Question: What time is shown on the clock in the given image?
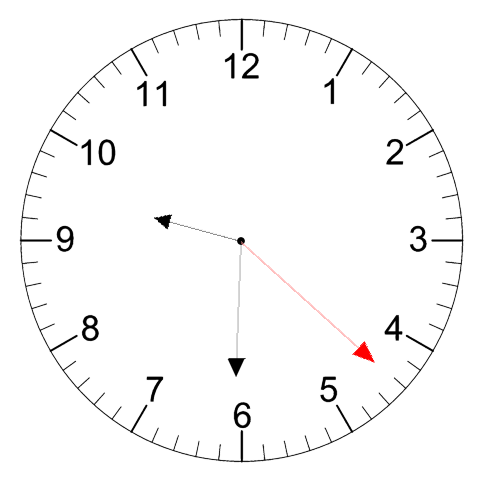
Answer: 09:30:22